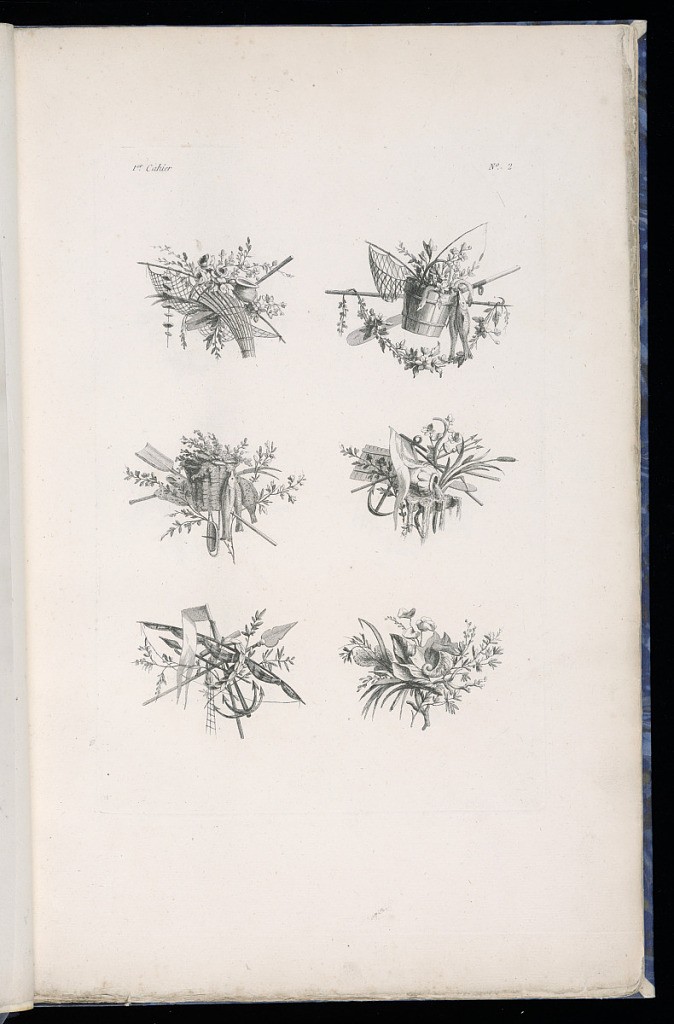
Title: Trophy Designs
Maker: Pierre Ranson, French, 1736–1786
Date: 1772–77
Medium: Etching on paper
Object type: Print
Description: Six designs for nautical and fishing themes trophies incorporating fish, baskets, nets, shells, leaves, flowers, anchors, sails, flags, trident, fishing rods, and baskets. The plate is numbered.